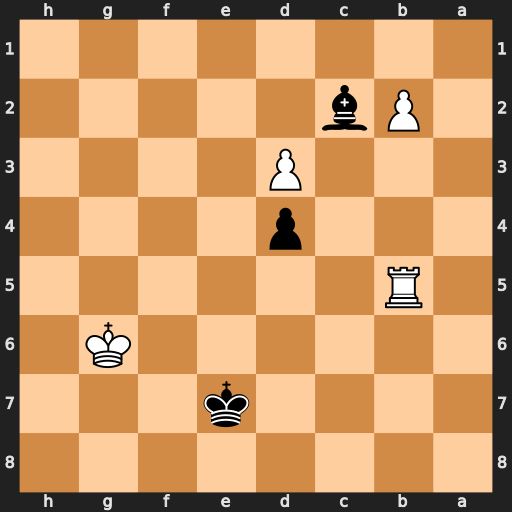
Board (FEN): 8/4k3/6K1/1R6/3p4/3P4/1Pb5/8
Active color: b
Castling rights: -
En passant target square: -
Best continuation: Bxd3+ Kg5 Bxb5